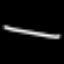
Label: line